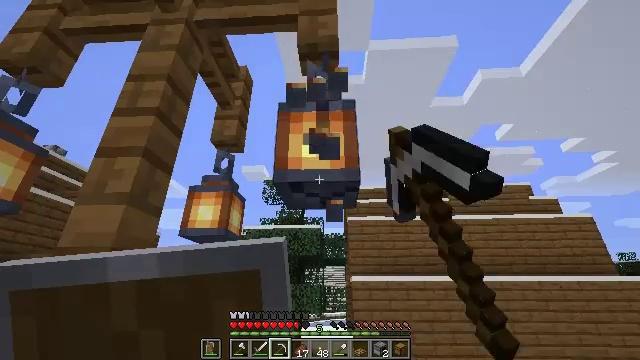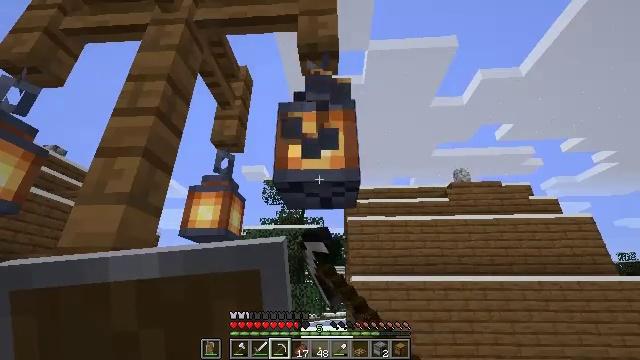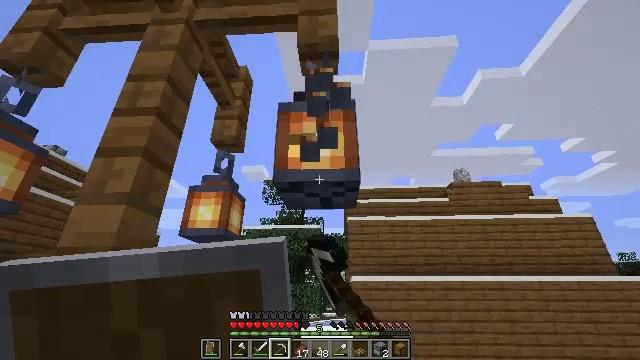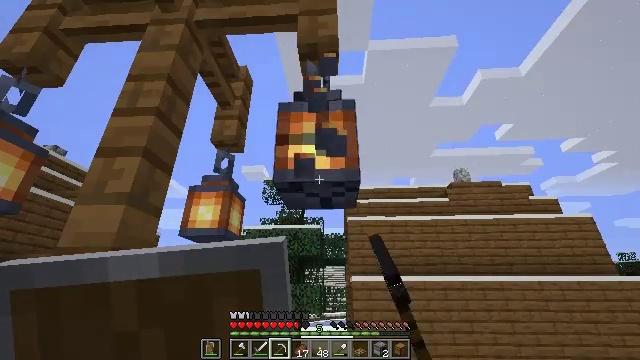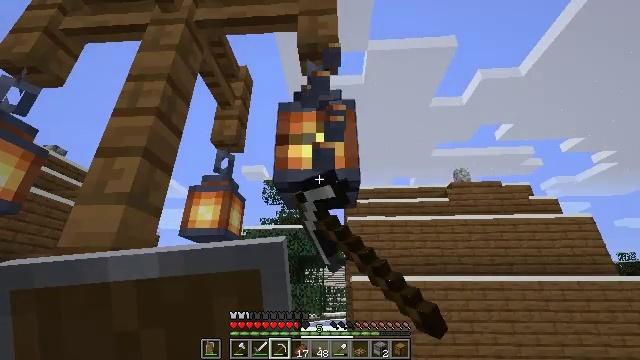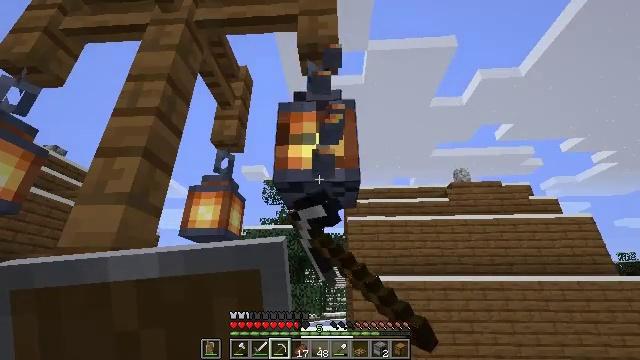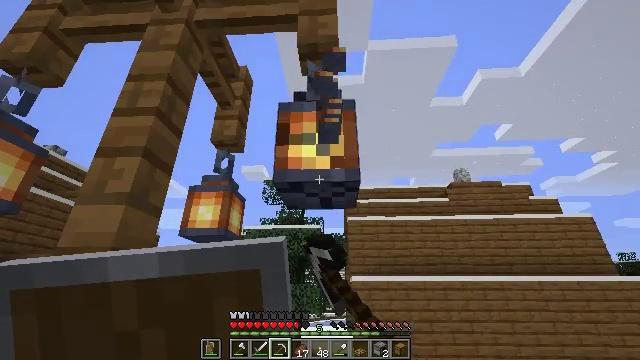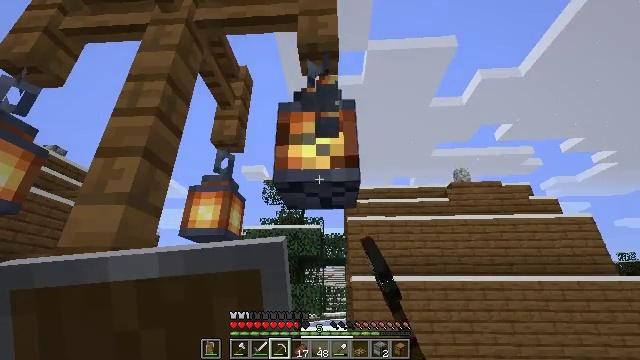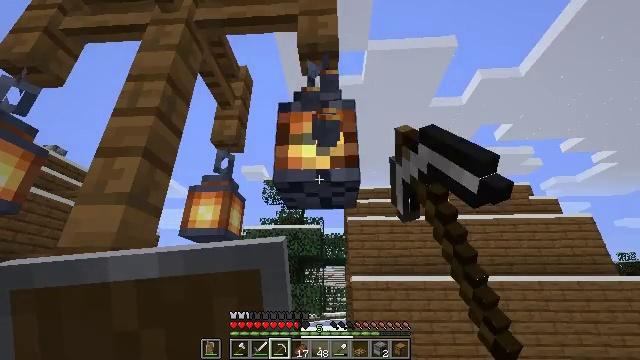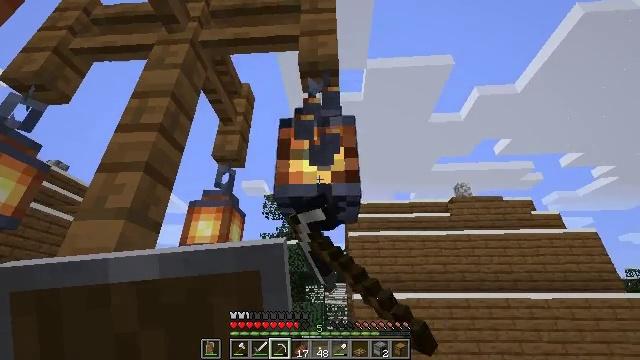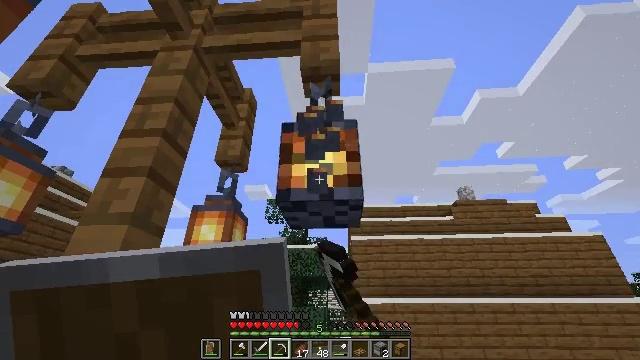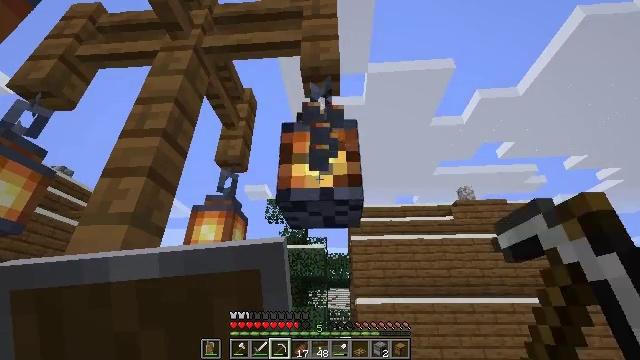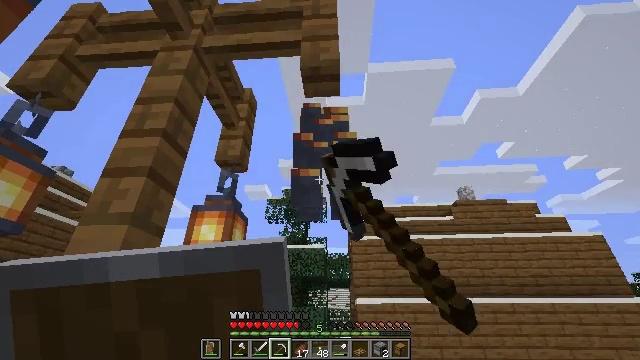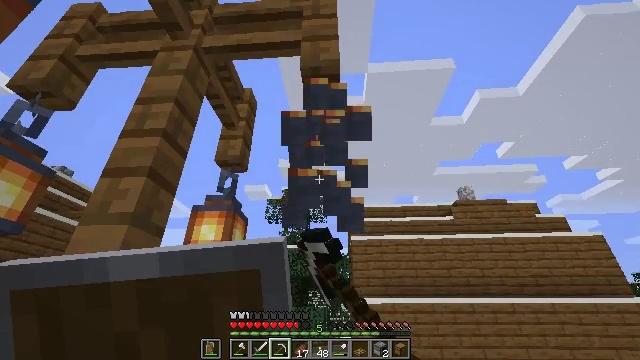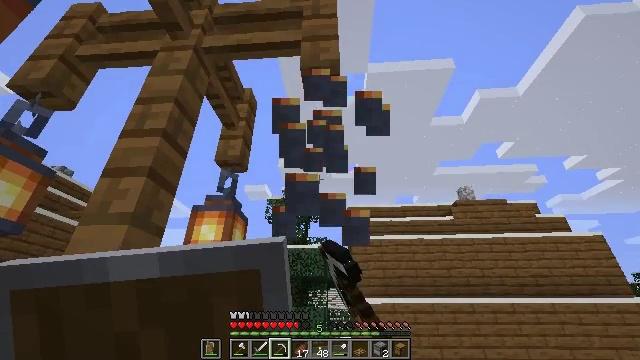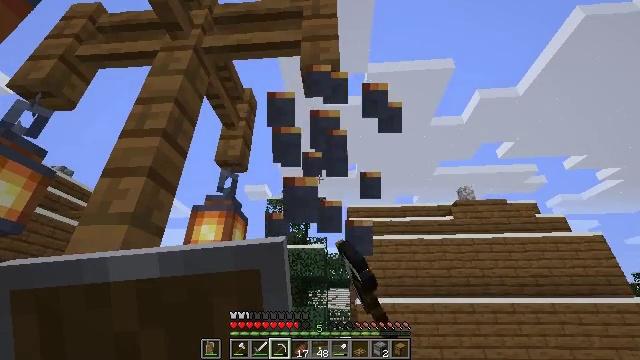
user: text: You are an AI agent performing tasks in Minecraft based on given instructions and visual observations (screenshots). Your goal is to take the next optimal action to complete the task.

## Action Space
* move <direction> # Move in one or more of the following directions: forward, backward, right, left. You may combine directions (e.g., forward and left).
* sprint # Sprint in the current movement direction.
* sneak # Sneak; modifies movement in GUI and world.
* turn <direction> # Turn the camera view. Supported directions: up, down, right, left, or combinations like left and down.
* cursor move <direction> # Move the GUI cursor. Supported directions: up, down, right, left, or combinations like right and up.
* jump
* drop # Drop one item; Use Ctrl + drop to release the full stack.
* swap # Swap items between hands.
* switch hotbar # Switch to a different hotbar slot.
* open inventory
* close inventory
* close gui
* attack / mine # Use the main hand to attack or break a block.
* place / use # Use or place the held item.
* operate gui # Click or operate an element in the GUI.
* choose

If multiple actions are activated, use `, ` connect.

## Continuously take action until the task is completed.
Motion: motion action
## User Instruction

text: Retrieve the lantern for relighting.
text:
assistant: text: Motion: attack / mine
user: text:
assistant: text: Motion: attack / mine
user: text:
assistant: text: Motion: attack / mine
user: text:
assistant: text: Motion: attack / mine
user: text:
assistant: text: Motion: attack / mine
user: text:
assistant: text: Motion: attack / mine
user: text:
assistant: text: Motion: attack / mine
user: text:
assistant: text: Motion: attack / mine
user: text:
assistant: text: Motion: turn up, attack / mine
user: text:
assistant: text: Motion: attack / mine
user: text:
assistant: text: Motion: attack / mine
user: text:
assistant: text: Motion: attack / mine
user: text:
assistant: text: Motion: attack / mine
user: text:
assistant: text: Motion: attack / mine
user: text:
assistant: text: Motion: attack / mine
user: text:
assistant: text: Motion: attack / mine
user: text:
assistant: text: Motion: attack / mine
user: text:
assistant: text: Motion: attack / mine
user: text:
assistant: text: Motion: move forward, attack / mine
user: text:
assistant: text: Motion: move forward, attack / mine
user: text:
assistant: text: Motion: move forward, attack / mine
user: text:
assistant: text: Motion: move forward and move right
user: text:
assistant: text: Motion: move forward and move right, turn left
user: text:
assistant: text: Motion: move forward and move right, turn left
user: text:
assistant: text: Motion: move forward and move right, turn left and up
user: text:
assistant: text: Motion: move forward, turn left
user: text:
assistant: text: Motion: turn left and down
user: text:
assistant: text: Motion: turn left and down
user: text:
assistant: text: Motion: attack / mine
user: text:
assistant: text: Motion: attack / mine